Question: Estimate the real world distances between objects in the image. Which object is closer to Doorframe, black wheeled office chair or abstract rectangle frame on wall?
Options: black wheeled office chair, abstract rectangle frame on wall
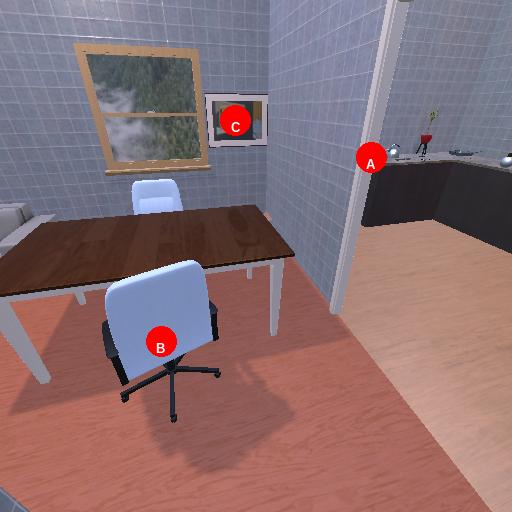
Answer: black wheeled office chair